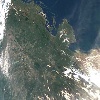
Label: land